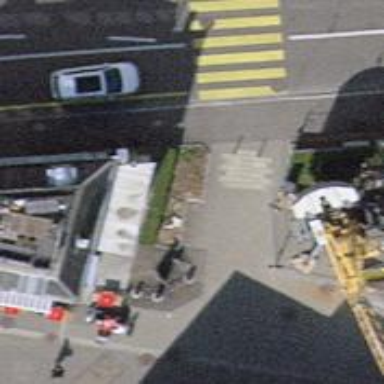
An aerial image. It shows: Bollard.